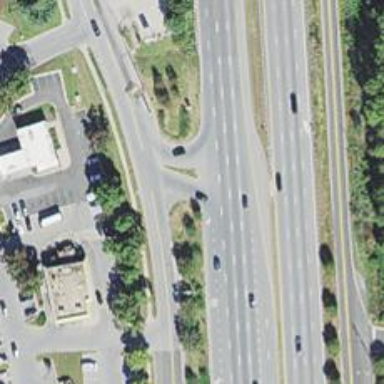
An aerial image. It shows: Trunk link highway.